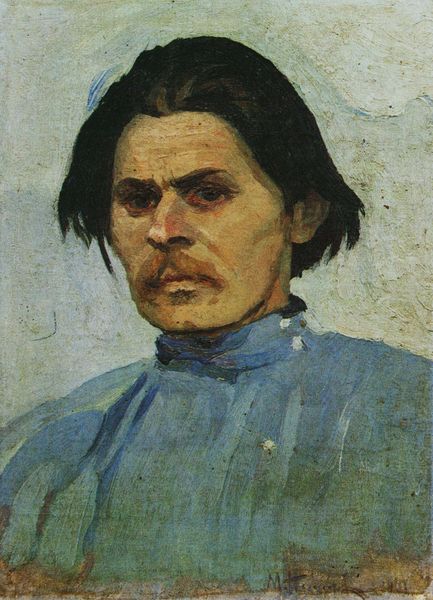
Titel: Bildnis Maxim Gorkij
Künstler: Michail Wassiljewitsch Nesterow
Standort: Moskau
Institution: Zentralmuseum der Revolution
Schlagwörter: blau, gemälde, haut, mann, schatten, weiß, aquarell, grün, impressionismus, ocker, braun, frisur, hell, licht, mund, nase, ohr, schwarz, stirn, blick, beige, malerei, bart, hemd, schnurrbart, augen, falten, gesicht, kragen, trauer, hals, portrait, porträt, öl, pastos, haare, lange haare, realismus, stoff, augenbrauen, brustbild, knopf, ohren, scheitel, wangen, backen, russland, arbeiter, romantik, dichter, ernst, junge, augenbraue, knöpfe, schnauzbart, schnauzer, selbstporträt, kurze haare, bauer, hautfarbe, soldat, selbstbildnis, denker, kittel, arzt, nasenlöcher, gekämmt, selbstportrait, wangenknochen, junger mann, hintergund, backe, bleich, russe, geknöpft, schiele, russisch, romatik, dunkle augen, kolchos, blaues hemd, hohe wangenknochen, markantes gesicht, nach hinten gekämmt, seitlich geknöpft, 19. jahrhundert